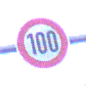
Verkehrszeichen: Geschwindigkeit100
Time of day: SunriseSunset
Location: Outdoor (Suburban)
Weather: PartlyCloudy
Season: NotSpecified
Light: Natural